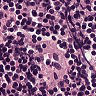
Metastatic tissue present: no